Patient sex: M
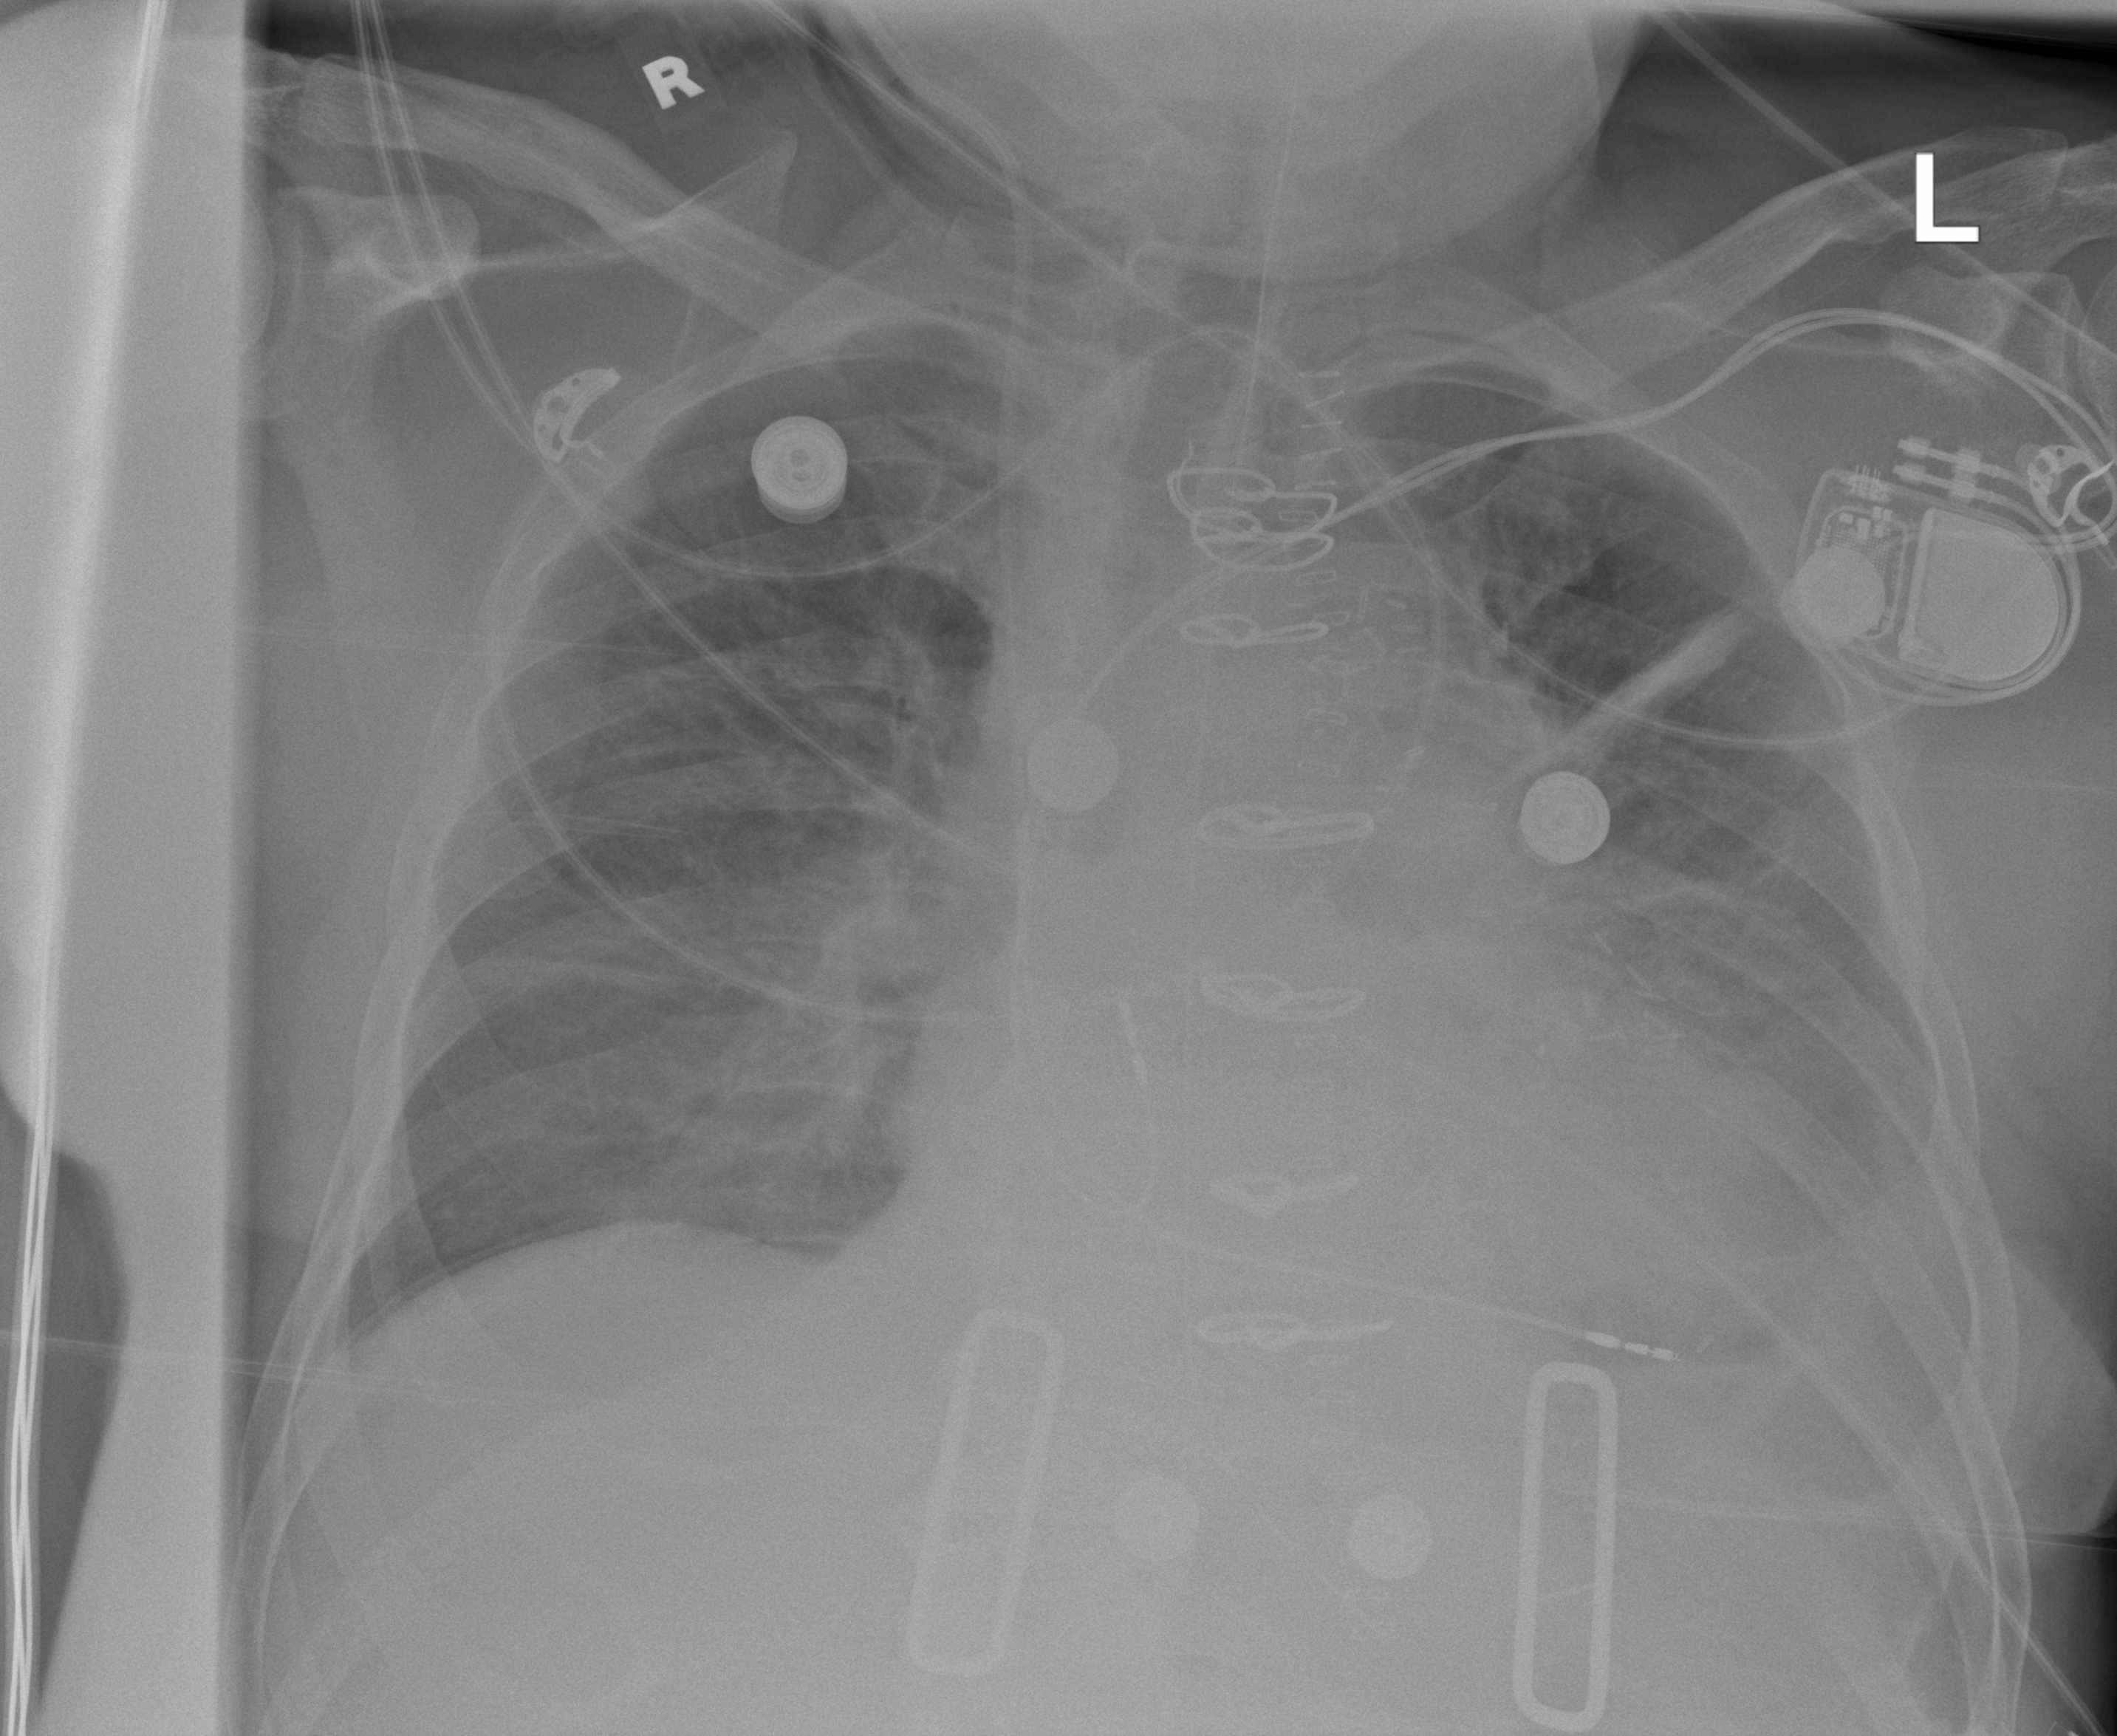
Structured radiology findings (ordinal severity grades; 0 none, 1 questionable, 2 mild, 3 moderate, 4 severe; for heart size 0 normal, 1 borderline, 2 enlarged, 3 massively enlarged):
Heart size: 2
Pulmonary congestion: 2
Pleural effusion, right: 0
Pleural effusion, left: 2
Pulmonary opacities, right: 2
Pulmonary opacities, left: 2
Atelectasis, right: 2
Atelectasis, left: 2